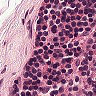
Metastatic tissue present: no